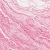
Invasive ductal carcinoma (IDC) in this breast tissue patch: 0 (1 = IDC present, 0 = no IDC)